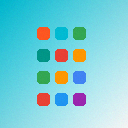
Screen state: on